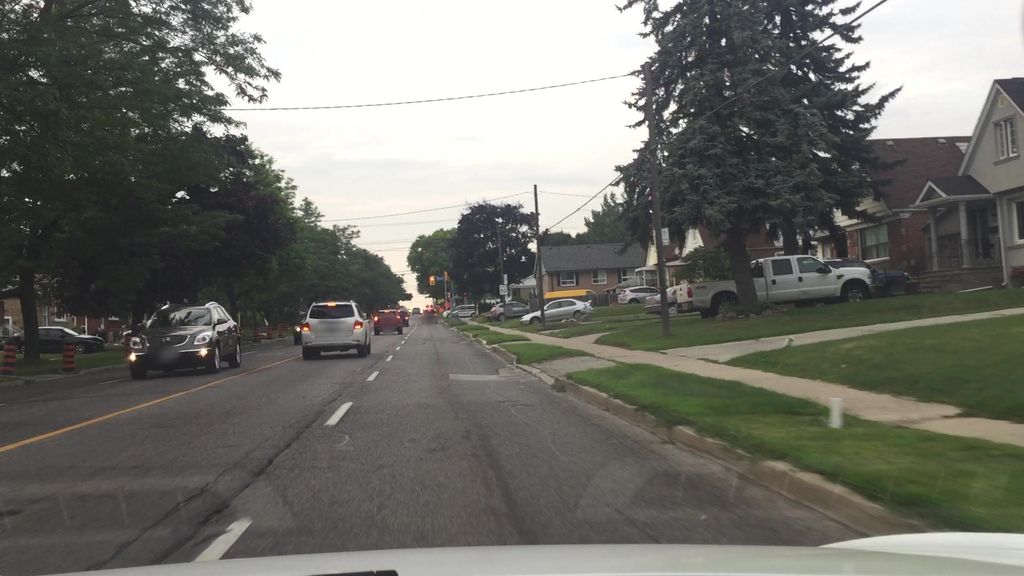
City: toronto